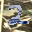
Label: 2